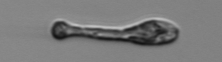
Label: Euglena